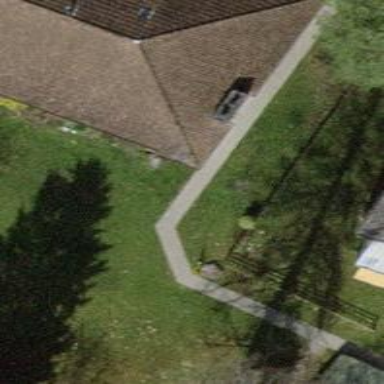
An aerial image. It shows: Path made of paving stones.